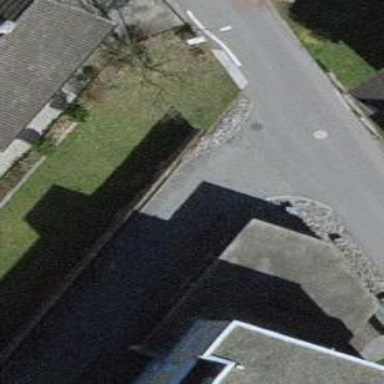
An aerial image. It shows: Garage building.